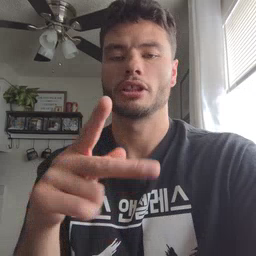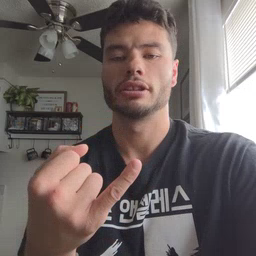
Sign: pajamas